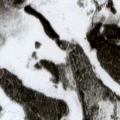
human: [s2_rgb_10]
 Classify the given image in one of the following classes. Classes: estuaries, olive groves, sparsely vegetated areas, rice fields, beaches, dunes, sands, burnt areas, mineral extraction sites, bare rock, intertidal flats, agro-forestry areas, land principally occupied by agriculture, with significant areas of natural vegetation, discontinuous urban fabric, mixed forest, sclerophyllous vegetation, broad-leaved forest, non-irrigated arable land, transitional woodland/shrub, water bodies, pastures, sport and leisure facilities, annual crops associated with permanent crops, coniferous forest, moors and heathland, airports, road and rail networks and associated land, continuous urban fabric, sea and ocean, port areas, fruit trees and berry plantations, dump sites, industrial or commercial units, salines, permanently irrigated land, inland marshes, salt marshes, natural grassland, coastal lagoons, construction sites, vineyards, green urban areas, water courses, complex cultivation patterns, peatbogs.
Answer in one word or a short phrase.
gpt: coniferous forest, transitional woodland/shrub, peatbogs